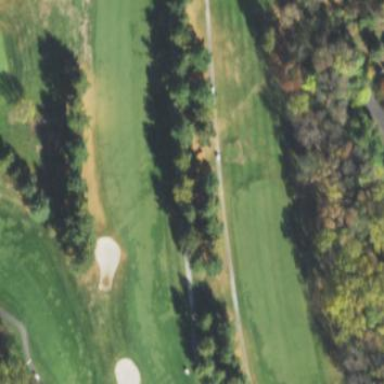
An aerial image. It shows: Scenic golf fairway.